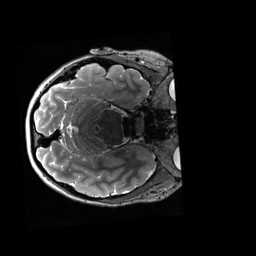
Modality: T2w
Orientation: axial
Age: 32
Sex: female
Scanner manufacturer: siemens
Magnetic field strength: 3 T
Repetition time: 3.2 s
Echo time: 0.564 s